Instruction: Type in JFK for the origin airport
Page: home
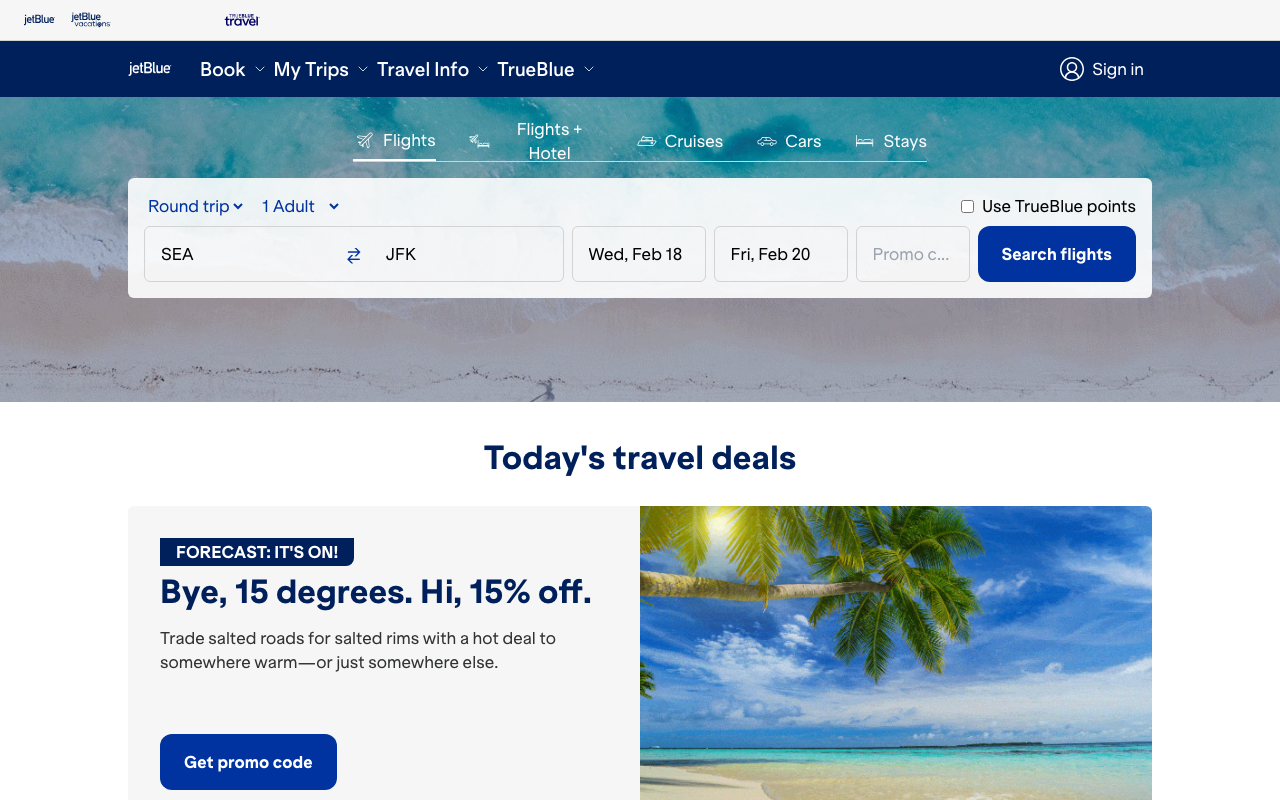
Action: type